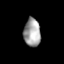
Tissue: skin
Cell type: Epithelial cells
Senescence score: 0.2278
Nuclear area (px): 465
Mean DAPI intensity: 160.039